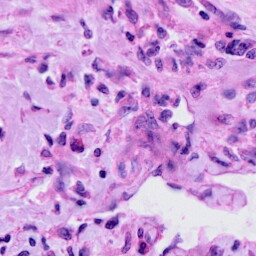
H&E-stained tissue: Cervix